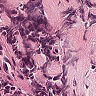
Metastatic tissue present: no